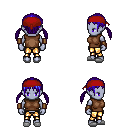
a pixel art fantasy rpg character, female body template, dark elf, purple skin, brown sleeveless shirt, gold greaves, blue twin-tailed hairstyle, red bandana, leather bracers, white slippers, four views (front, back, left, right), 2x2 character sprite sheet, small pixel art, hard edges, no anti-aliasing